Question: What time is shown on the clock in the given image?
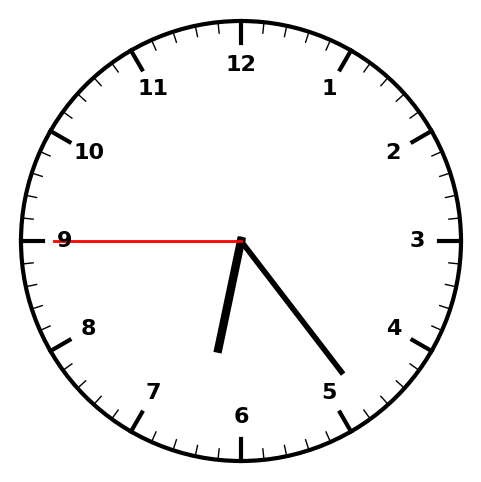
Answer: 06:23:45